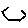
Label: hexagon